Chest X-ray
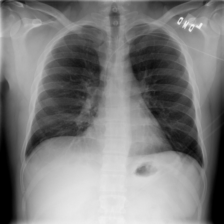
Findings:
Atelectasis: negative
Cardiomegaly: negative
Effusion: positive
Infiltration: negative
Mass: negative
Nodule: negative
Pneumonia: negative
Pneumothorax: negative
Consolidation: negative
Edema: negative
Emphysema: negative
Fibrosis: negative
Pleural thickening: negative
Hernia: negative